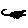
Label: cat